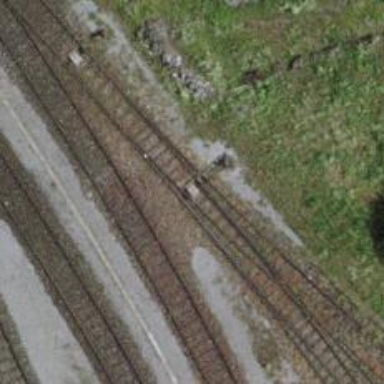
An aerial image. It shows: Railway switch.